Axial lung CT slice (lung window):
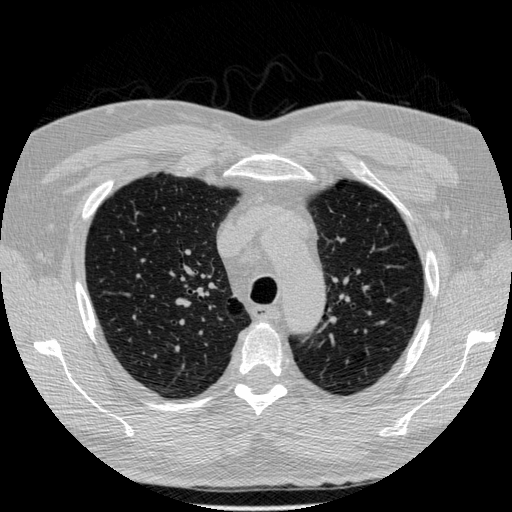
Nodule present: no